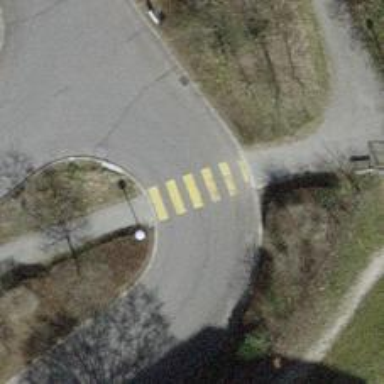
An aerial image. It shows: Uncontrolled zebra crossing with zebra markings.